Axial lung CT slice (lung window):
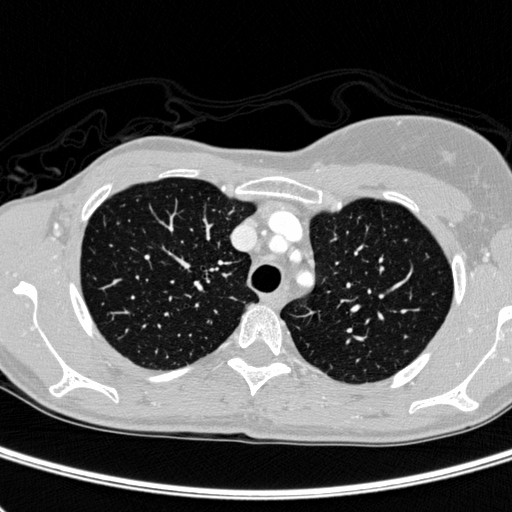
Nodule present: no